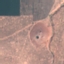
Land use / land cover class: PermanentCrop